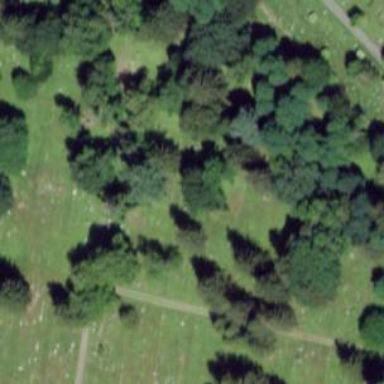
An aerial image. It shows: Cemetery.